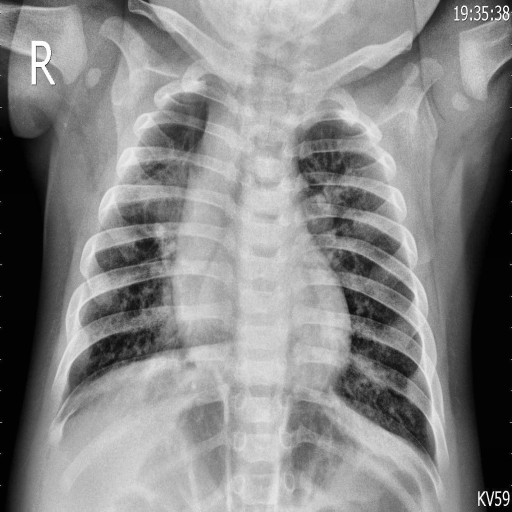
Finding: PNEUMONIA